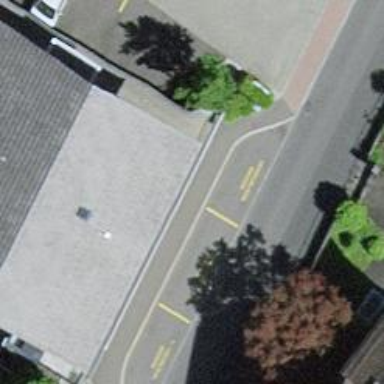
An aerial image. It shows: Post box is visible.